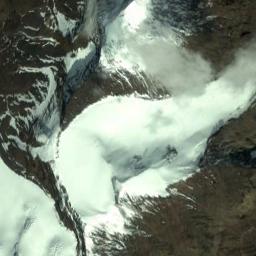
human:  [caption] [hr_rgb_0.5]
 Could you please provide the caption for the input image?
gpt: The snowberg is covered with snow .

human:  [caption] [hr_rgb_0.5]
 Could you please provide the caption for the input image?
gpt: The snow berg is consist of bare land and white snow .

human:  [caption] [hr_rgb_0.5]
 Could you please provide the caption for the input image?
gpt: White snow and brown bare ground intersect on the snow mountain .

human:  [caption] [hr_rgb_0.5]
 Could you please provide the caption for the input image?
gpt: The snowberg has some valley glaciers and the color of the mountain is brown .

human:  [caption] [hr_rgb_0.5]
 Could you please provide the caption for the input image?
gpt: There are much snow and some bare land on the snowberg .